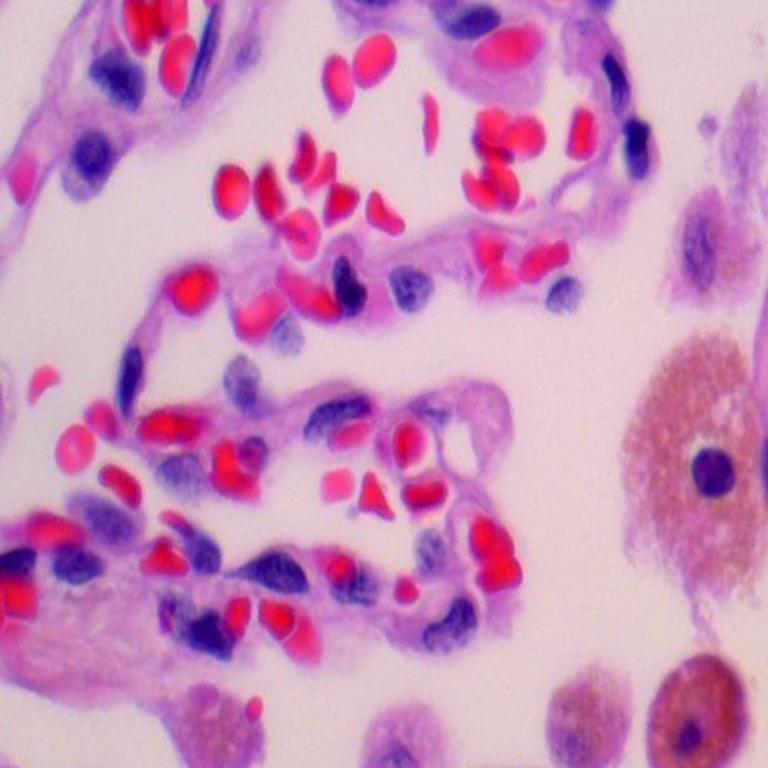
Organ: lung
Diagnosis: benign